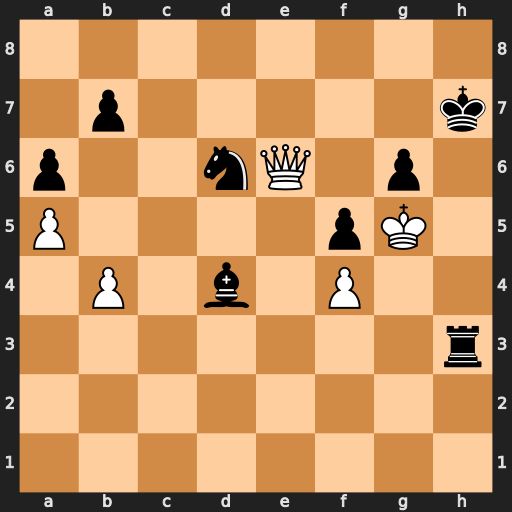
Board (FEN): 8/1p5k/p2nQ1p1/P4pK1/1P1b1P2/7r/8/8
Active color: w
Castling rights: -
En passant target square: -
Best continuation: Qxg6+ Kh8 Qxd6